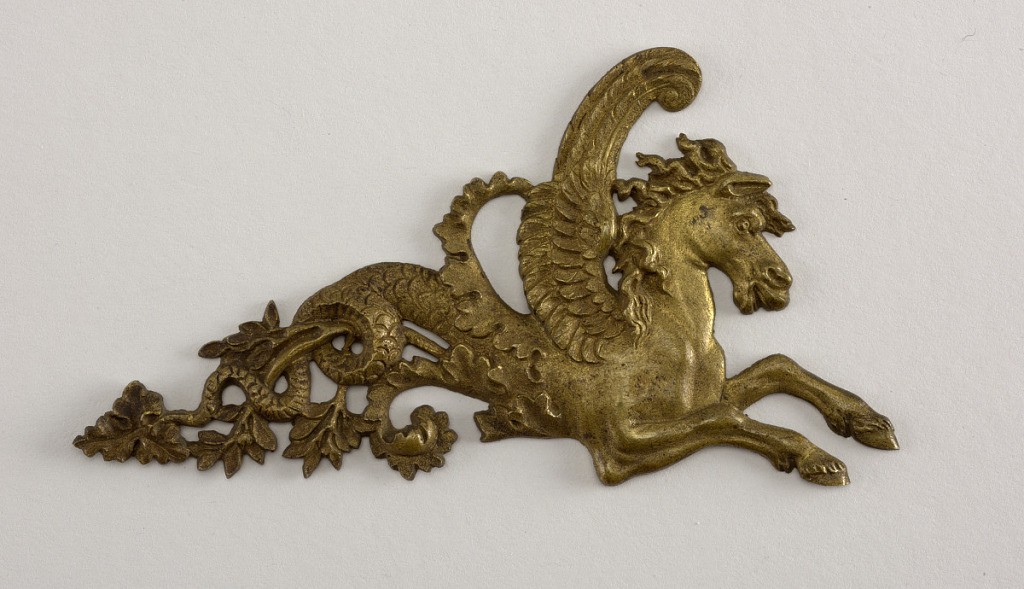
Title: Mount
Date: late 19th century
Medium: Gilt bronze
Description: Charging winged sea-horses.